Question: I know there are quite a few posts on plotting date values in axis. However, none seem to help. I basically want to have dates in the x-axis with the format "%d-%m-%Y". From the posts, this should be simply:
'''
dat=read.table("TS.table",header=TRUE)
d=as.Date(dat$Date,format="%Y-%m-%d")
plot(d,1:length(d), xaxt="n", xlab="", ylab="")
axis.Date(1, at = seq(d[1], d[length(d)], by="month"),
labels= seq(d[1], d[length(d)], by="month"),
format="%d-%m-%Y", las = 2)
'''
However, i get:
You can find the text file with the dates <URL>.
Thanks.
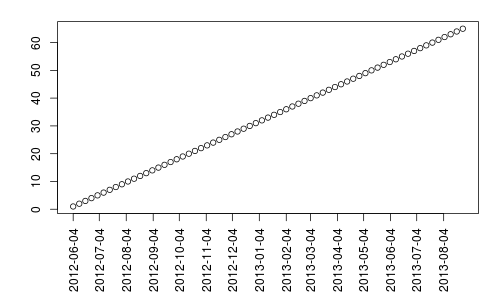
Answer: Don't use the 'labels' argument when you use 'format':
'''
axis.Date(1, at = seq(d[1], d[length(d)], by = "month"),
format = "%d-%m-%Y", las = 2)
'''